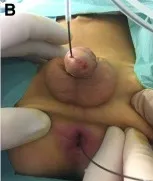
(A-D) The patient was found to have an epispadic urethra (2nd urethra) and perineal urethra (3rd urethra).
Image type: medical_photograph (other_medical_photograph)